Question: I'm using c#.net.
I have been looking round the web and can't find anything that helps me out.
I have a list of contractors, daily hours, daily slots (three different tables).
- -
For example

I thought I could use a ListView however I am having trouble working out where I would place the code.
'''
<asp:ListView ID="contractorListView" runat="server">
<LayoutTemplate>
<table runat="server">
<tr>
<td>Times</td>
// Contractors names pulled from another
<th><asp:PlaceHolder id="itemPlaceholder" runat="server" /></th>
</tr>
</LayoutTemplate>
<ItemTemplate>
<tr>
<td>Times pulled from one database table</td>
<td align="left" style="width: 200px;">
// Customers name - attached to correct time
<asp:Label runat="server" Text='<%#Eval("person_name")%>' />
</td>
</tr>
</ItemTemplate>
</asp:ListView>
'''
Uses Linq model so can connect to customers 'slotted time'
'''
ObjectDataSource contractorDataSource = new ObjectDataSource();
contractorDataSource.SelectMethod = "GetContractorByDateCategory";
contractorDataSource.TypeName = "contractBook.classes.contractorRepository";
contractorListView.DataSource = contractorDataSource;
contractorDataSource.DataBind();
contractorListView.DataBind();
'''
Anyone got any ideas / example?
Thanks in advance for any help.
Clare
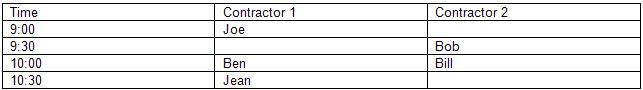
Answer: Here's how I tend to solve problems like this:
- manually pull our the data you want to show (calling the repository methods, not using ObjectDataSource to do it). For efficiency, it often makes sense to make one big query which returns denormalized records, each containing all the columns you'll need (e.g. 'SELECT TimeSlot, CustomerName, ContractorName FROM (joins go here) ...')- create a custom collection class which puts that data into a format which is easy to data-bind. "easy to data bind" usually means that the data is organized in the same order that you're going to display it. You also might need to do hacks like, for example, making all your rows the same length in order to databind the same number of table cells per row.- in your data-binding expressions, cast Container.DataItem to whatever type you need, in order to pull out properties of that type. This also has the added advantage of making databinding expressions with typos fail at compile time rather than waiting until runtime to find bugs.- for nesting, set the DataSource property of a nested template control (e.g. a repeater) to a property of the parent Container.DataItem- for header rows, here's a trick: put header code directly into the ItemTemplate, and use Container.ItemIndex==0 to know when to show the header line or not. Since only Repeater (but not ListView) supports the ItemIndex property, I tend to use Repeater instead of ListView for most read-only data-binding tasks. That's why I changed your ListView in my code sample below to use Repeater. The same thing can be done by adding an Index or RowNumber property to your custom data-binding classes described above, but that's harder.
The general idea is that you want to push as much intelligence as possible of your databinding code and into actual methods in your page (or code-behind) code, which is easier to write and debug.
Here's a working sample (with your classes and repository classes mocked up) to give you an idea what I'm talking about. You should be able to adapt this to your situation.
'''
<%@ Page Language="C#"%>
<%@ Import Namespace="System.Collections.Generic" %>
<%@ Import Namespace="System.Linq" %>
<!DOCTYPE html PUBLIC "-//W3C//DTD XHTML 1.0 Transitional//EN" "http://www.w3.org/TR/xhtml1/DTD/xhtml1-transitional.dtd">
<script runat="server">
public class Person // replace with your class
{
public string person_name {get; set;}
}
public class Repository // replace with your class
{
public static IEnumerable<Record> GetCustomerByDateCategory()
{
// fake some data
return new Record[]
{
new Record { Time = new DateTime(2000, 1, 1, 8, 0, 0), Contractor = new Person {person_name = "Joe the Plumber"}, Customer = new Person {person_name = "Joe Smith"} },
new Record { Time = new DateTime(2000, 1, 1, 8, 30, 0), Contractor = new Person {person_name = "Bob Vila"}, Customer = new Person {person_name = "Frank Johnson"} },
new Record { Time = new DateTime(2000, 1, 1, 8, 30, 0), Contractor = new Person {person_name = "Mr. Clean"}, Customer = new Person {person_name = "Elliott P. Ness"} },
};
}
public class Record // replace this class with your record's class
{
public DateTime Time {get; set;}
public Person Contractor { get; set; }
public Person Customer { get; set; }
}
}
// key = time, value = ordered (by contractor) list of customers in that time slot
public class CustomersByTime : SortedDictionary<DateTime, List<Person>>
{
public List<Person> Contractors { get; set; }
public CustomersByTime (IEnumerable <Repository.Record> records)
{
Contractors = new List<Person>();
foreach (Repository.Record record in records)
{
int contractorIndex = Contractors.FindIndex(p => p.person_name == record.Contractor.person_name);
if (contractorIndex == -1)
{
Contractors.Add(record.Contractor);
contractorIndex = Contractors.Count - 1;
}
List<Person> customerList;
if (!this.TryGetValue(record.Time, out customerList))
{
customerList = new List<Person>();
this.Add(record.Time, customerList);
}
while (customerList.Count < contractorIndex)
customerList.Add (null); // fill in blanks if needed
customerList.Add (record.Customer); // fill in blanks if needed
}
MakeSameLength();
}
// extend each list to match the longest one. makes databinding easier.
public void MakeSameLength()
{
int max = 0;
foreach (var value in this.Values)
{
if (value.Count > max)
max = value.Count;
}
foreach (var value in this.Values)
{
while (value.Count < max)
value.Add(null);
}
}
}
protected void Page_Load(object sender, EventArgs e)
{
CustomersByTime Customers = new CustomersByTime(Repository.GetCustomerByDateCategory());
CustomerListView.DataSource = Customers;
CustomerListView.DataBind();
}
</script>
<html>
<head>
<style type="text/css">
td, th, table { border:solid 1px black; border-collapse:collapse;}
</style>
</head>
<body>
<asp:Repeater ID="CustomerListView" runat="server">
<HeaderTemplate><table cellpadding="2" cellspacing="2"></HeaderTemplate>
<ItemTemplate>
<asp:Repeater runat="server" visible="<%#Container.ItemIndex==0 %>"
DataSource="<%#((CustomersByTime)(CustomerListView.DataSource)).Contractors %>" >
<HeaderTemplate>
<tr>
<th>Times</th>
</HeaderTemplate>
<ItemTemplate>
<th><%#((Person)Container.DataItem).person_name %></th>
</ItemTemplate>
<FooterTemplate>
</tr>
</FooterTemplate>
</asp:Repeater>
<tr>
<td><%#((KeyValuePair<DateTime, List<Person>>)(Container.DataItem)).Key.ToShortTimeString() %></td>
<asp:Repeater ID="Repeater1" runat="server" DataSource="<%# ((KeyValuePair<DateTime, List<Person>>)(Container.DataItem)).Value %>">
<ItemTemplate>
<td align="left" style="width: 200px;">
<%#Container.DataItem == null ? "" : ((Person)(Container.DataItem)).person_name%>
</td>
</ItemTemplate>
</asp:Repeater>
</tr>
</ItemTemplate>
<FooterTemplate></table></FooterTemplate>
</asp:Repeater>
</body>
</html>
'''
BTW, if you're building a brand-new app and have some time for learning, I definitely suggest looking at ASP.NET MVC, which has a non-trivial learning curve but makes a of things easier... in partiuclar this kind of complex data rendering.